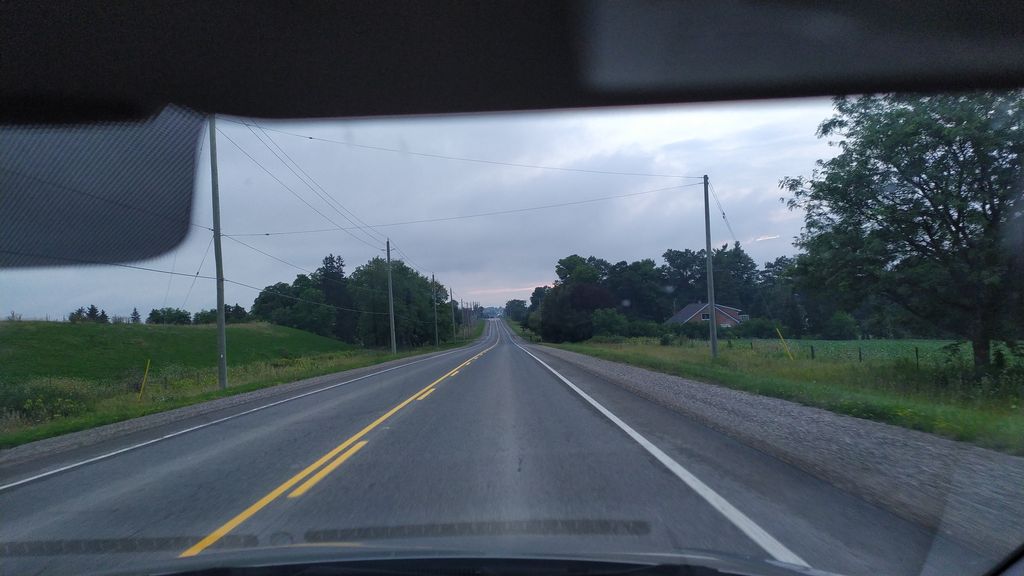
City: kitchener-waterloo